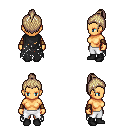
a pixel art fantasy rpg character, female body template, human, tanned skin, black tattered cape, white pants, white blonde short topknot hairstyle, leather bracers, black shoes, four views (front, back, left, right), 2x2 character sprite sheet, small pixel art, hard edges, no anti-aliasing